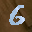
Label: 6